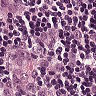
Metastatic tissue present: yes